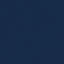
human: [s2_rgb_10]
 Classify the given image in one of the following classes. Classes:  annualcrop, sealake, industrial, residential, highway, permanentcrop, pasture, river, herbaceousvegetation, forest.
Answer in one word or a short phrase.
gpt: SeaLake